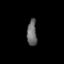
Tissue: lung
Cell type: Epithelial cells
Senescence score: 0.232
Nuclear area (px): 249
Mean DAPI intensity: 105.466